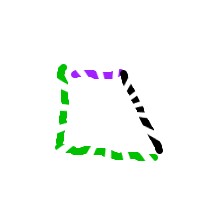
Shape: trapezoid